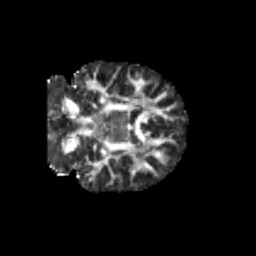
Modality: FA
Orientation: coronal
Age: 11
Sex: male
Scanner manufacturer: siemens
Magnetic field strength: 3 T
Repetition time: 3.8 s
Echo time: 0.07 s